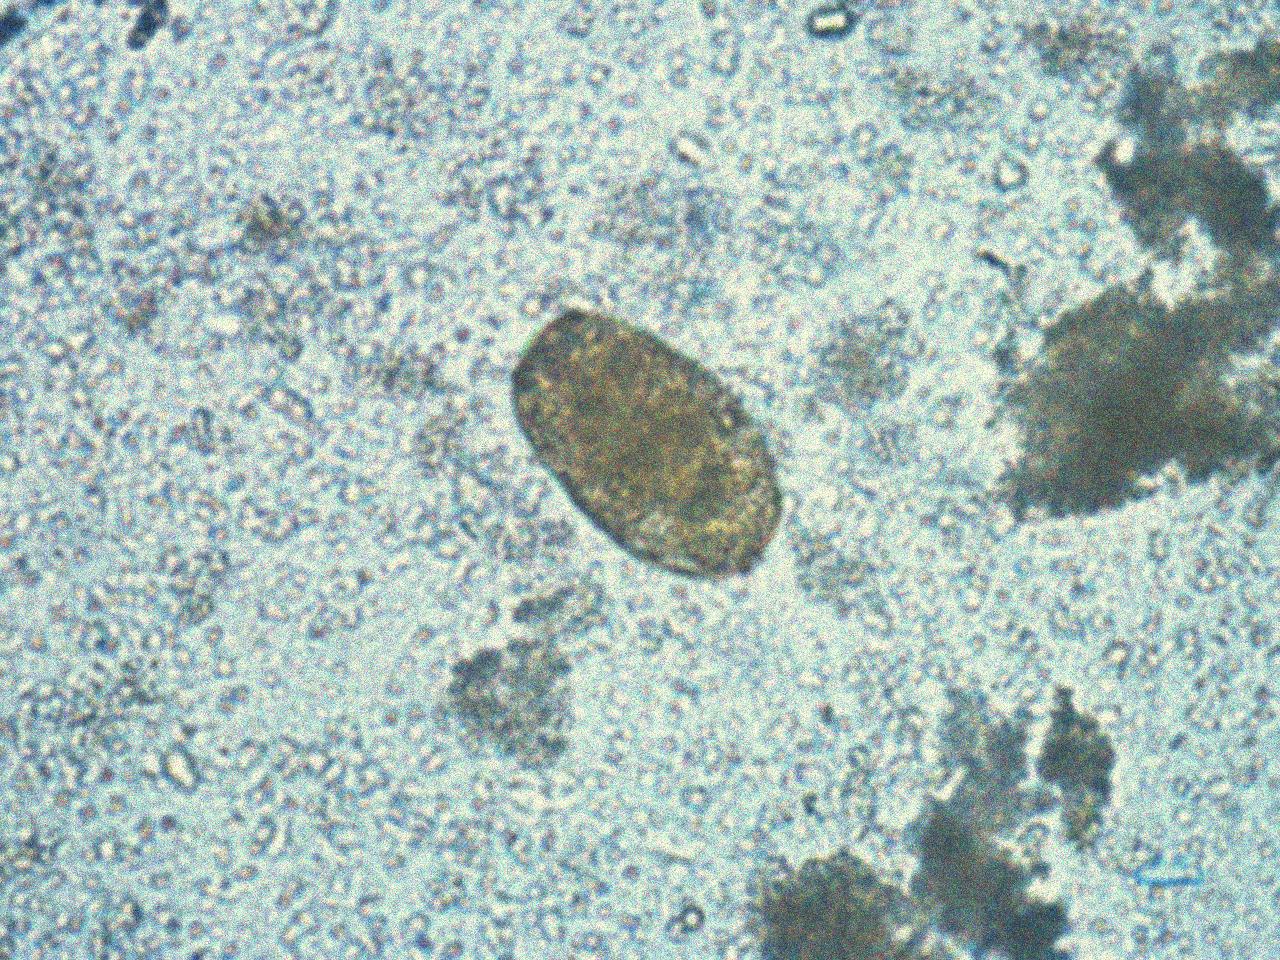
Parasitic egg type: Paragonimus spp